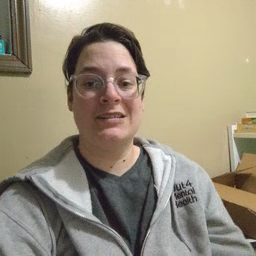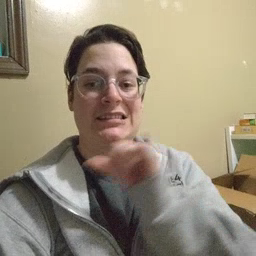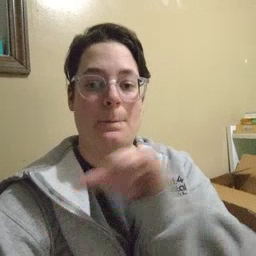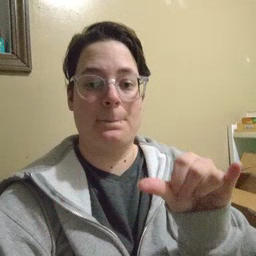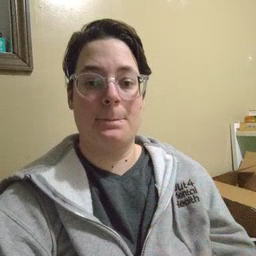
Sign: same